Brain MRI, t2w sequence, axial 2D slice.
Patient: age 23, sex M, weight 78 kg, height 1.78 m
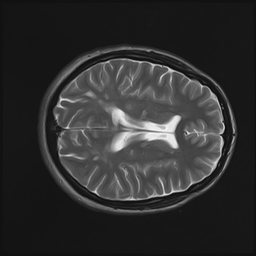